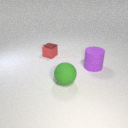
large purple rubber cylinder to the right of small red metal cube